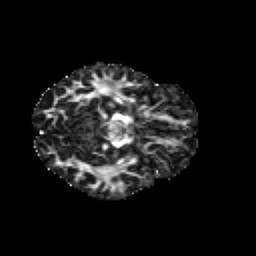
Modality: FA
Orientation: axial
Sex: female
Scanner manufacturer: siemens
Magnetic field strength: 3 T
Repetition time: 5 s
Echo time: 0.071 s